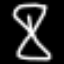
Label: hourglass